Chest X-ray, AP view. Patient: 58 years old, sex F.
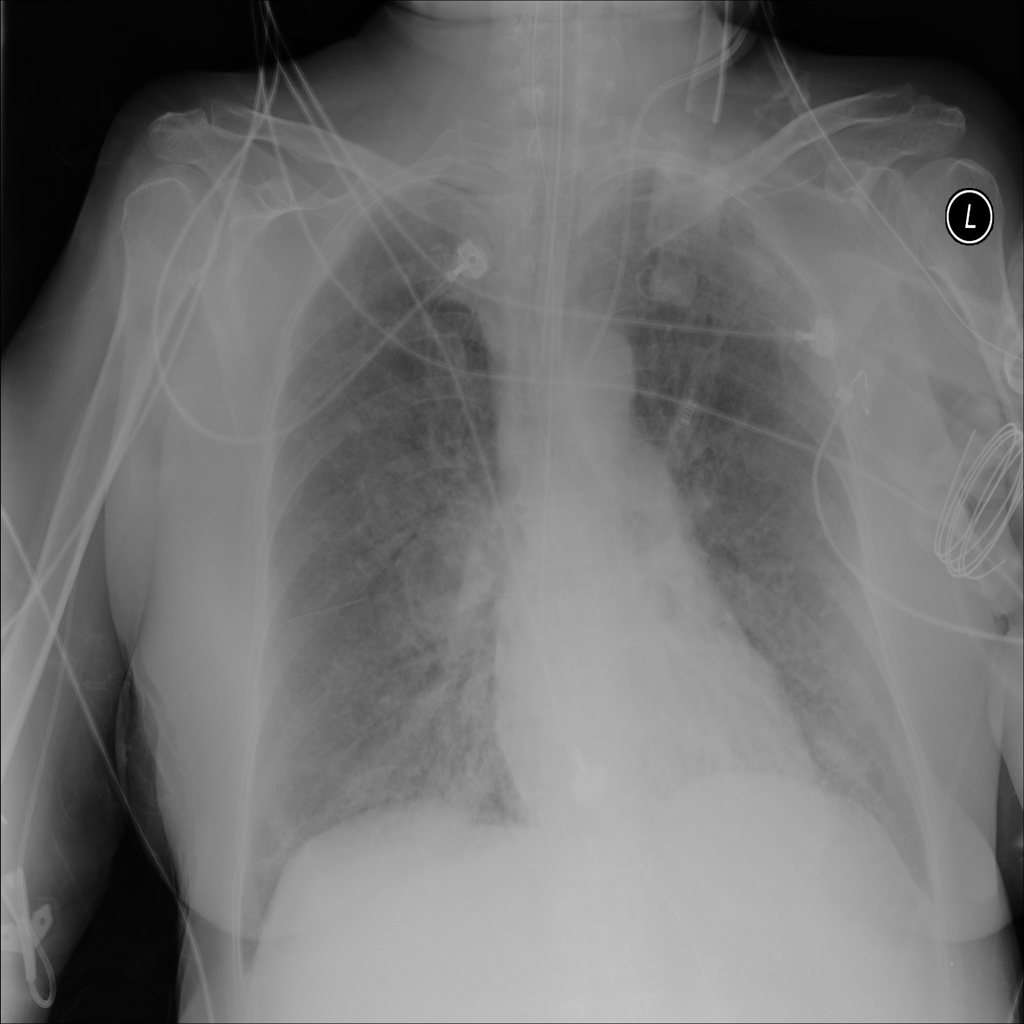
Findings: Consolidation, Effusion, Infiltration